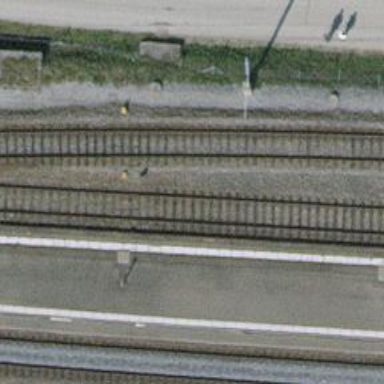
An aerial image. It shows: Rail siding with electrified contact lines for trains.